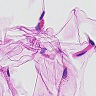
Metastatic tissue present: no